What's the difference between 2 images?
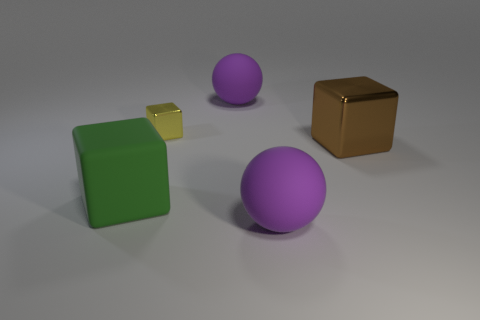
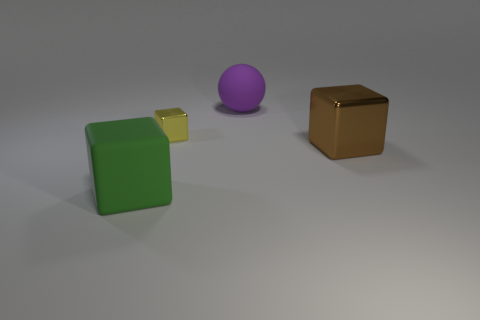
the big purple rubber ball that is in front of the matte block is gone
the big purple matte ball that is in front of the brown shiny cube is gone
the large purple matte sphere that is in front of the big brown metallic cube is missing
the big purple matte ball in front of the big brown metal cube is no longer there